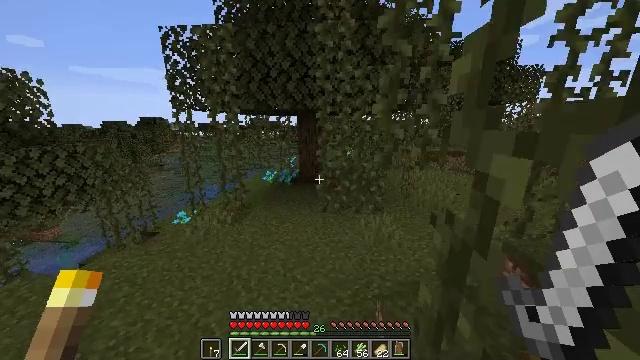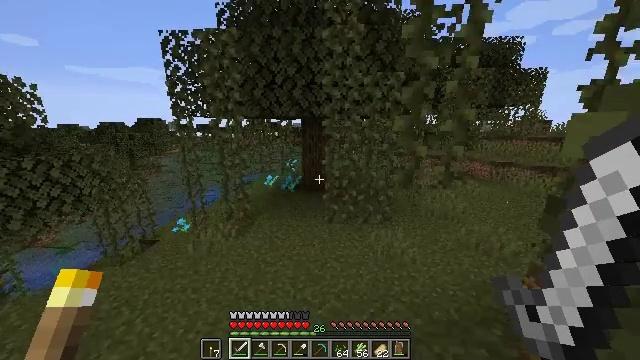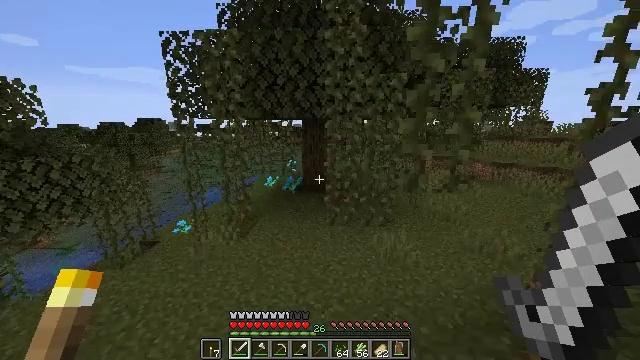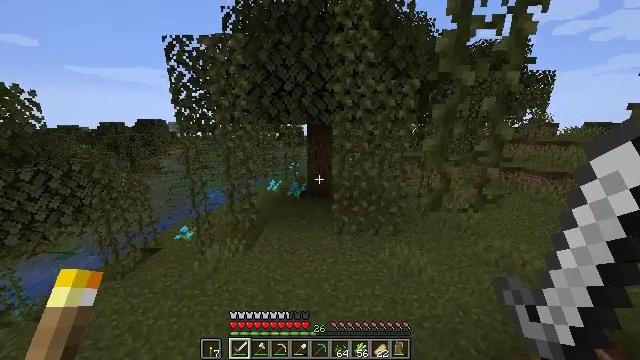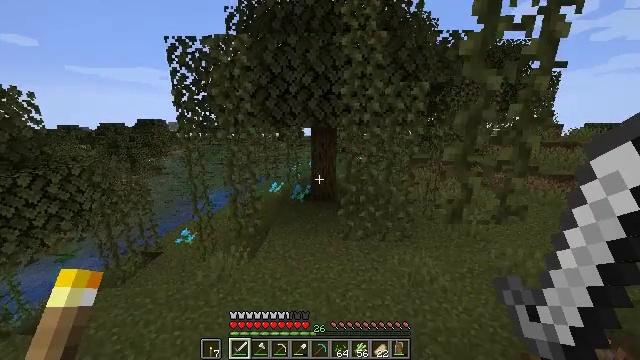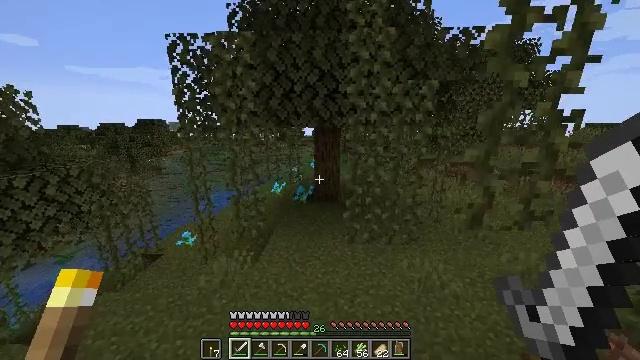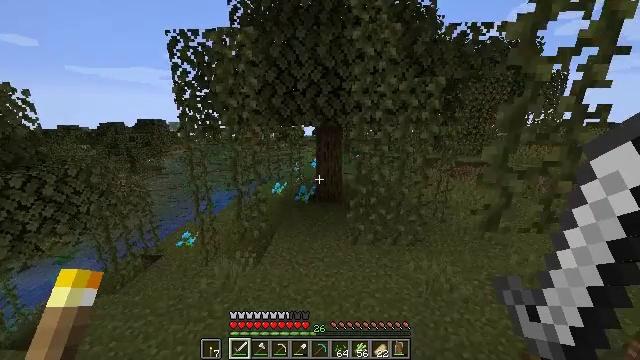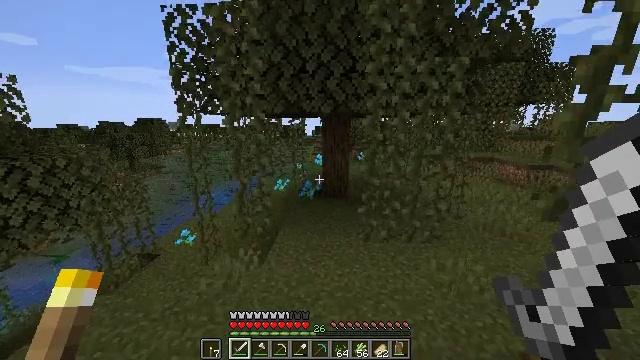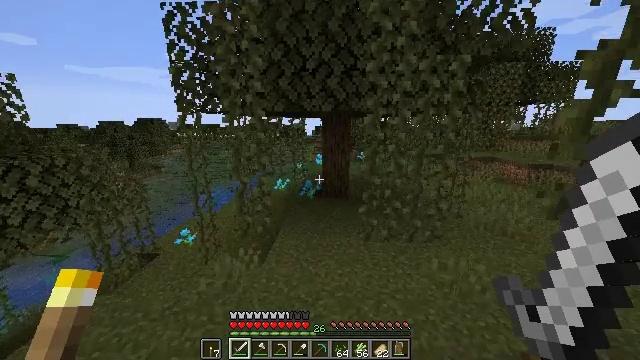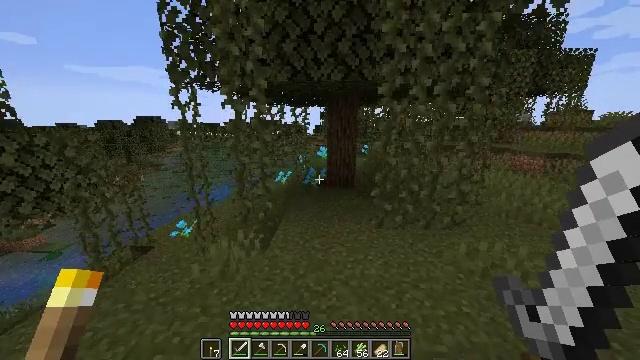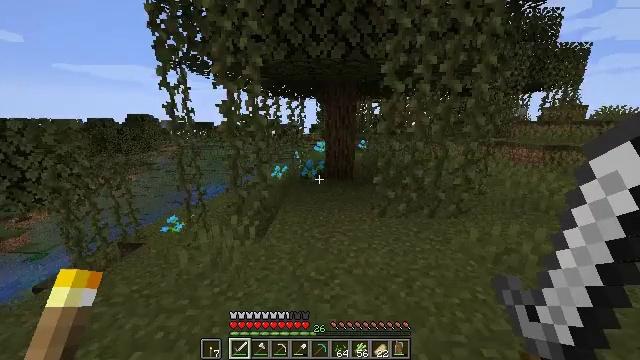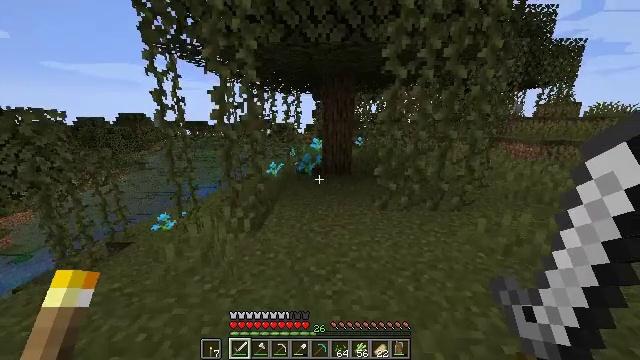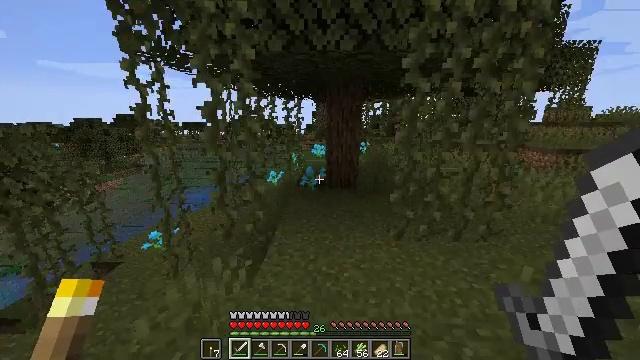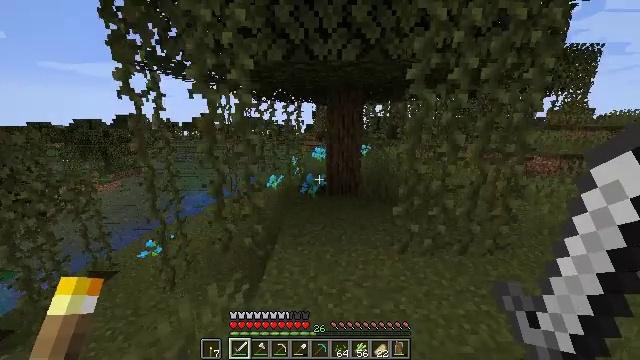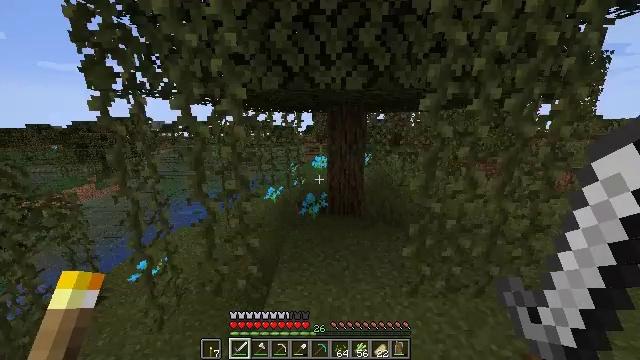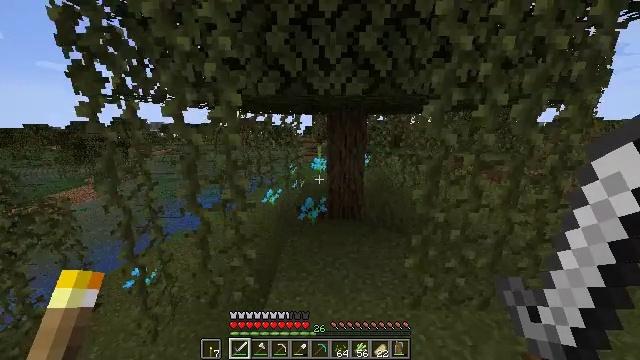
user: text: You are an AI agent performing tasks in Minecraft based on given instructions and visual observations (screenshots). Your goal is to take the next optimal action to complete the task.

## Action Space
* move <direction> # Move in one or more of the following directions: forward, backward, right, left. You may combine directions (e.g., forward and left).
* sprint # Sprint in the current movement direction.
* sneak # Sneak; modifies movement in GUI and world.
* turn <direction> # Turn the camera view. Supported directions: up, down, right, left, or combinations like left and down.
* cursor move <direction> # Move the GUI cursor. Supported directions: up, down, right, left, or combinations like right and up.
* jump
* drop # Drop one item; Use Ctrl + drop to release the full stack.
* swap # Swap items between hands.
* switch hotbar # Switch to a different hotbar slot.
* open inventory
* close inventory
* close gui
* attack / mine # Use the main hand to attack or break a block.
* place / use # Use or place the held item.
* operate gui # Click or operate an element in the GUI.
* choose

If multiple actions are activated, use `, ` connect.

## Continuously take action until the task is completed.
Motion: motion action
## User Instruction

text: Cut down the sugar cane stalks.
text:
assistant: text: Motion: move forward and move left, sprint, jump
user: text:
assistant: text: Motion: move forward and move left, sprint, jump
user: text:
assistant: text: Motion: move forward and move left, sprint, jump
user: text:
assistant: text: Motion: move forward and move left, sprint, jump
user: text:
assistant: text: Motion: move forward, sprint, jump
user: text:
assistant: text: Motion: move forward, sprint, jump
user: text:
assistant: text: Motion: move forward, sprint, jump
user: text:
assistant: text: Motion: move forward, sprint, jump
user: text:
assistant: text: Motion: move forward, sprint, jump
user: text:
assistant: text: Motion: move forward, sprint, turn right, jump
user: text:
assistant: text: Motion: move forward, sprint, turn right, jump
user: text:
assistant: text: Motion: move forward, sprint, jump
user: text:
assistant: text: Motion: move forward and move right, sprint, jump
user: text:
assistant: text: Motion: move forward and move right, sprint, jump
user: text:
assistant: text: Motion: move forward and move right, sprint, jump
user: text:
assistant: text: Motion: move forward, sprint, jump
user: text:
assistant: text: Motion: move forward, sprint, jump
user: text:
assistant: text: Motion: move forward, sprint, jump
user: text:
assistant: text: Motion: move forward, sprint, jump
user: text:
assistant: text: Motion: move forward, sprint
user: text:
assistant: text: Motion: move forward, sprint
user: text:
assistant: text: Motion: move forward, sprint
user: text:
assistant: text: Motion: move forward, sprint
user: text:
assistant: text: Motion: move forward, sprint
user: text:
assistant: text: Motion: move forward and move left, sprint
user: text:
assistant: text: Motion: move forward and move left, sprint
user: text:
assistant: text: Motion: move forward and move left, sprint
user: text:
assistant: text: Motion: move forward and move left, sprint
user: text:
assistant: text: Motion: move forward, sprint
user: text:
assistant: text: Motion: move forward, sprint